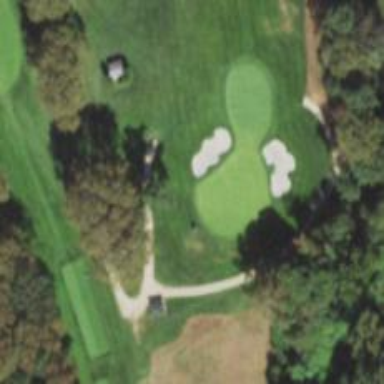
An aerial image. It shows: Golf hole.